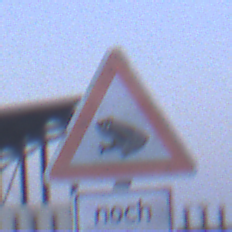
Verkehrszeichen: AmphibienwanderungRechts
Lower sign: LaengeEinerStrecke3
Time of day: SunriseSunset
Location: Outdoor (Suburban)
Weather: PartlyCloudy
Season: NotSpecified
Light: Natural